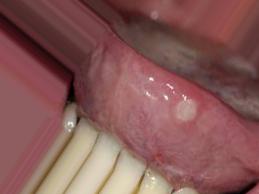
Condition: Mouth Ulcer